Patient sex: F
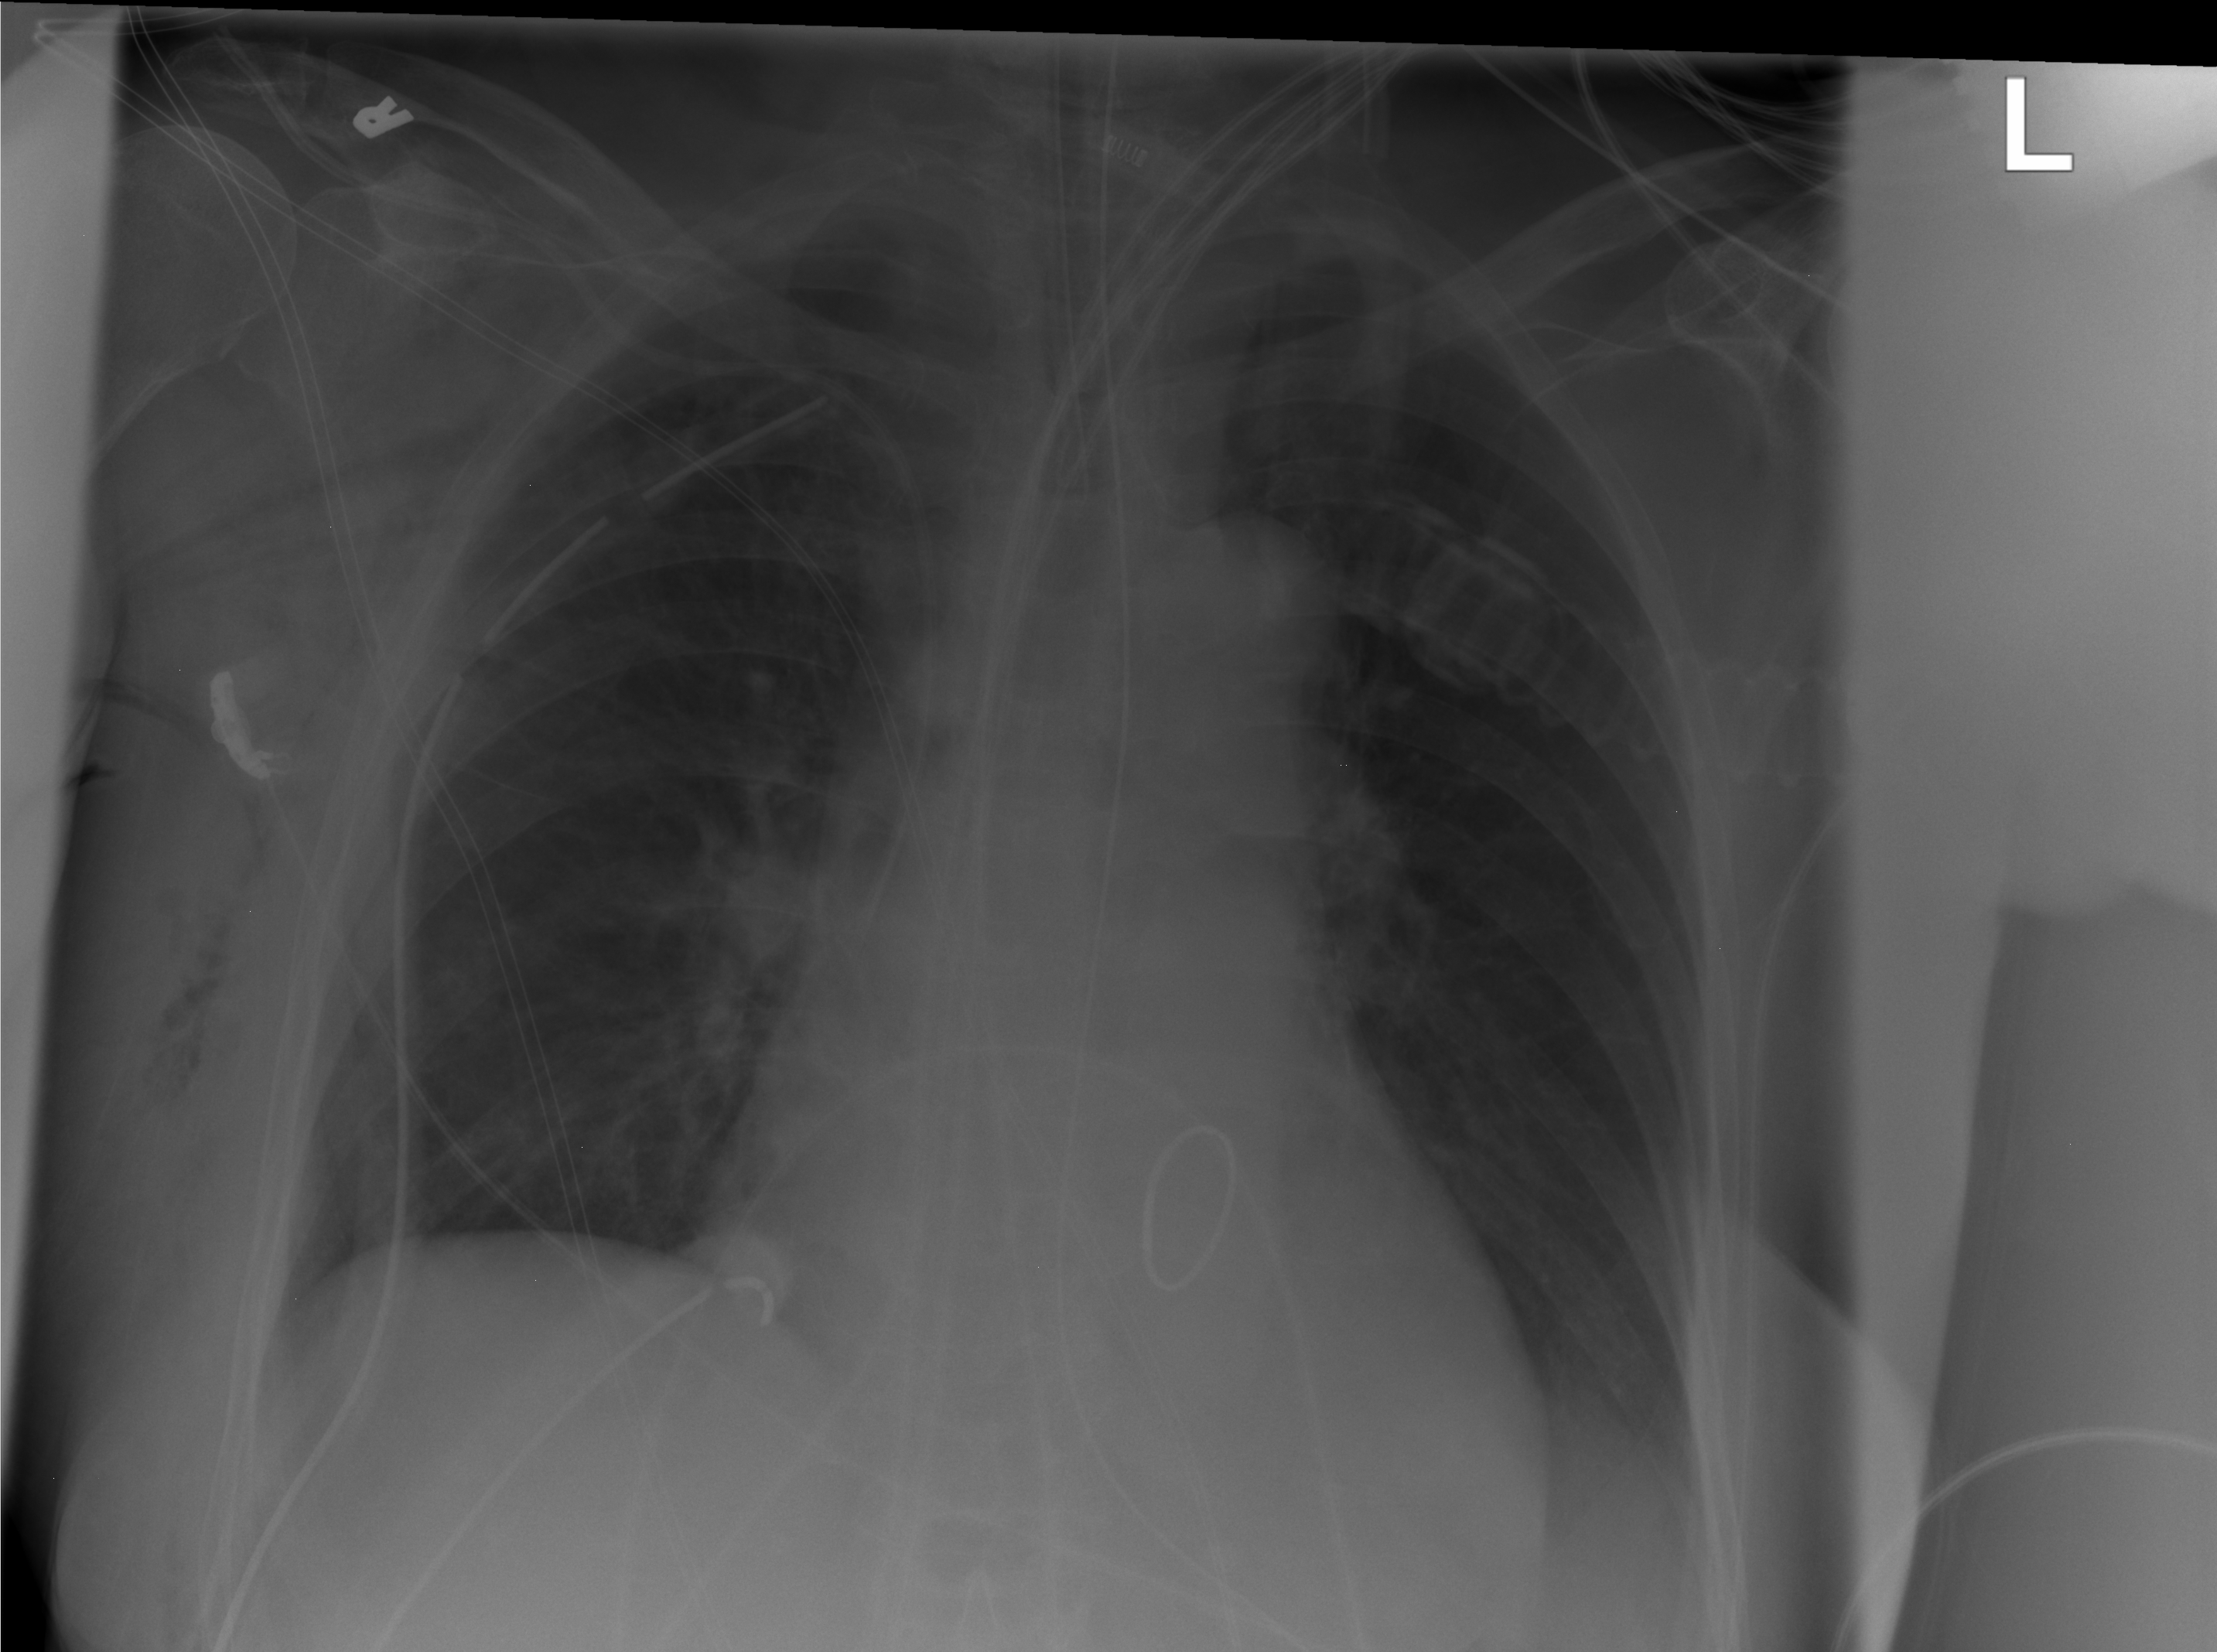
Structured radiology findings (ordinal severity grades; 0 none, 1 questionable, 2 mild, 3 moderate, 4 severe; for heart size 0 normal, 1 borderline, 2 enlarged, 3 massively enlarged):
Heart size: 0
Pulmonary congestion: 0
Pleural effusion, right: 0
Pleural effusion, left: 0
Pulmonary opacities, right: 0
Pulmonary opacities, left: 0
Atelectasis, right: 1
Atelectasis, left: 0